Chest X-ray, PA view. Patient: 56 years old, sex F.
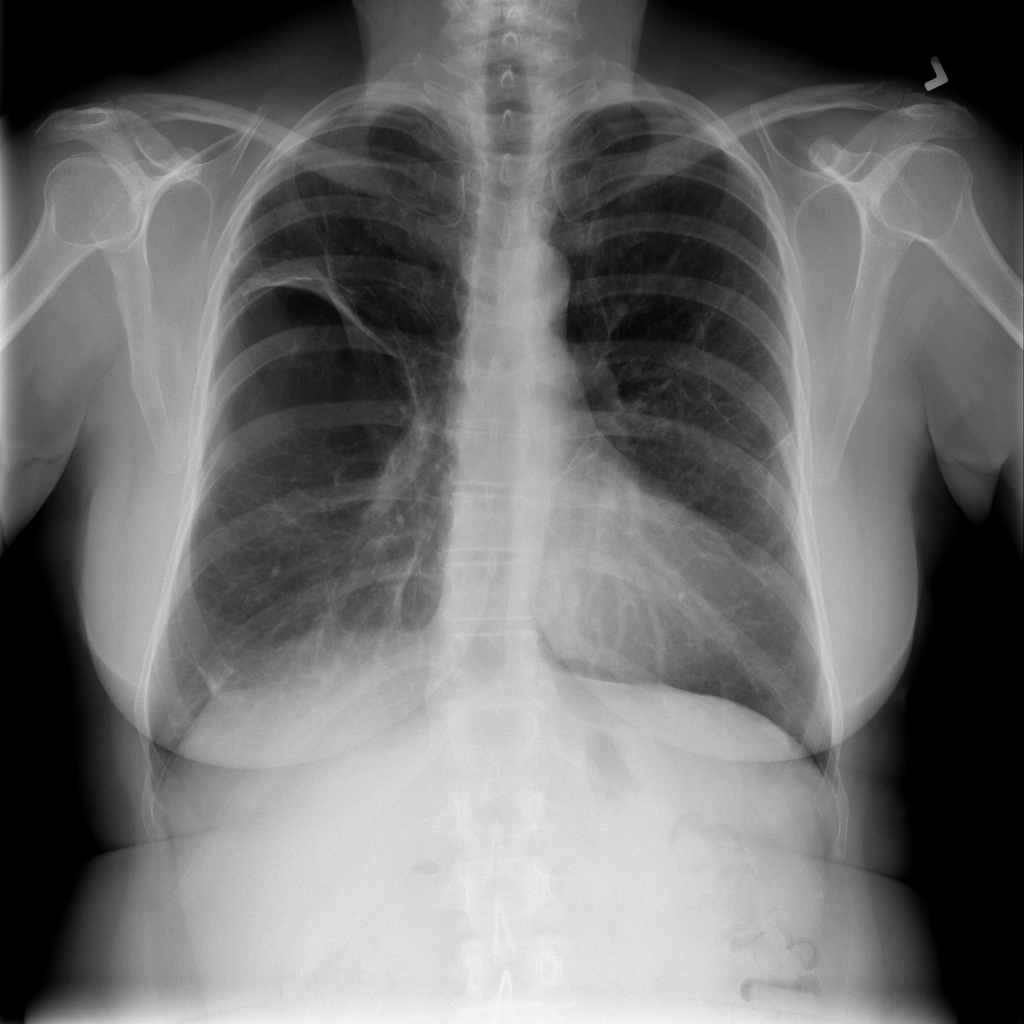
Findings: Pneumothorax